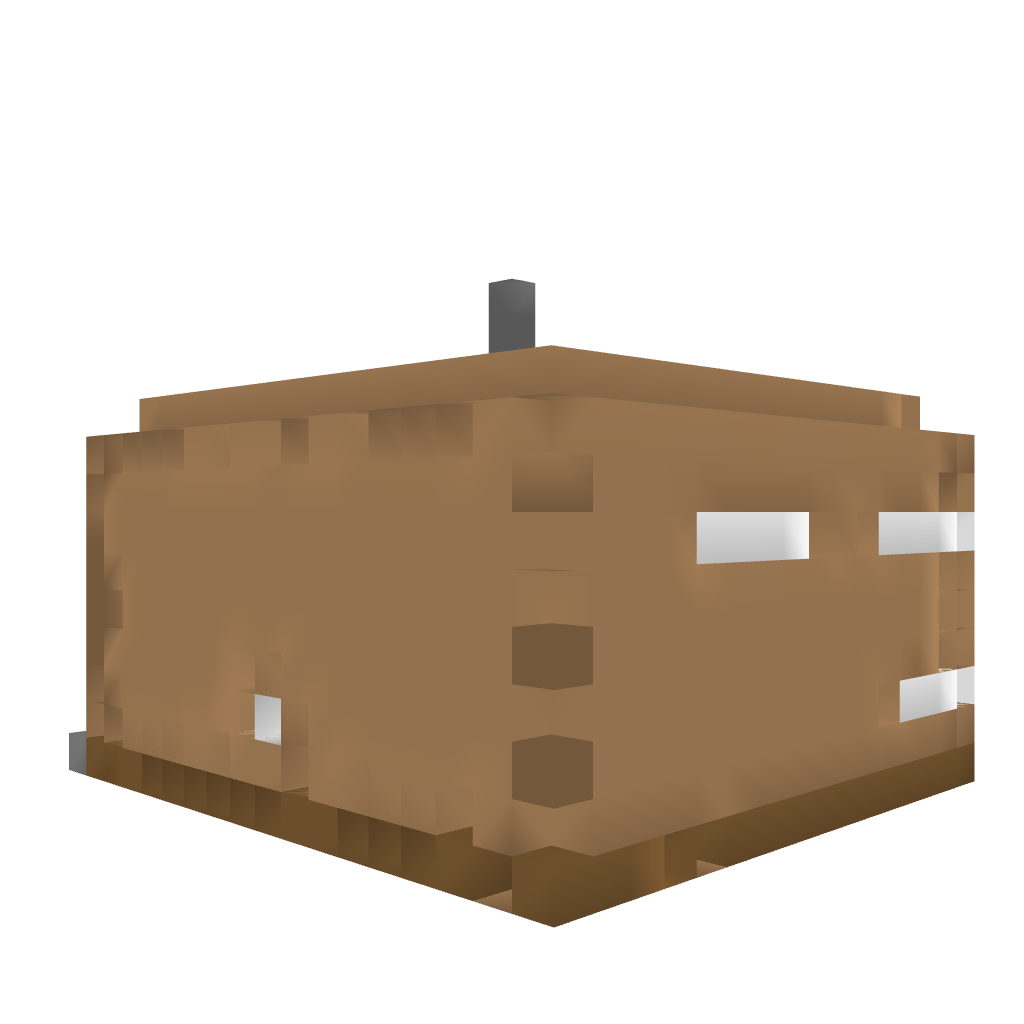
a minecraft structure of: Modern house good quality